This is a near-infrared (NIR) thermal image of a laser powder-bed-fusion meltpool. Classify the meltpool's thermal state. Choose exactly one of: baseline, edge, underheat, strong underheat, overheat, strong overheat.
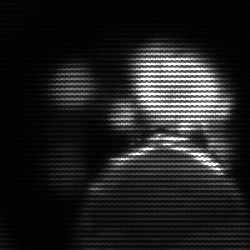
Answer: baseline